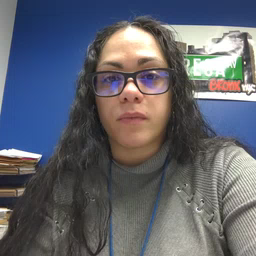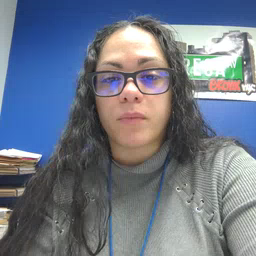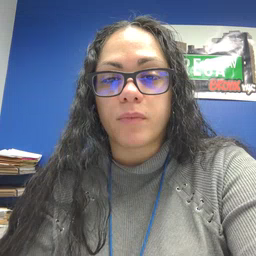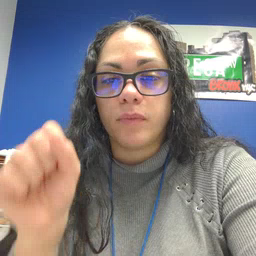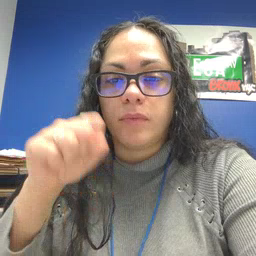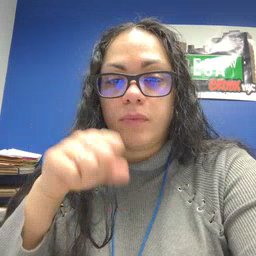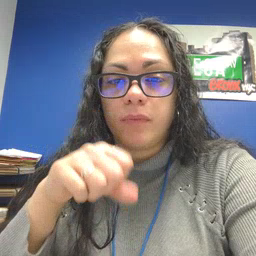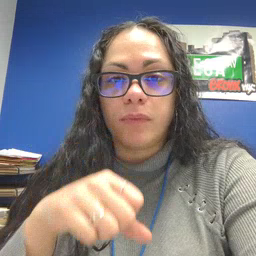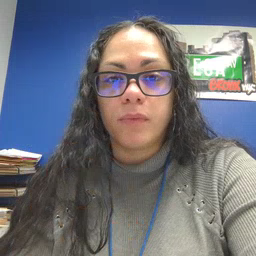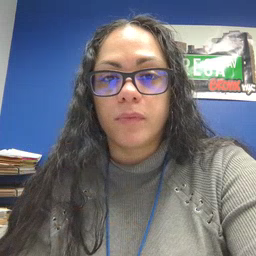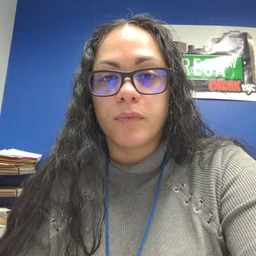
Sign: yes